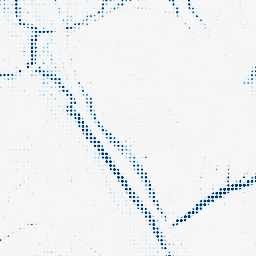
Category: morphological
Decomposition family: morphological_ellipse
Decomposition parameters: operation: closing
width: 10
height: 10
Upsampling method: sinc_blackman
Upsampling parameters: scale: 8
kernel_size: 4
Upsampling scale: 8